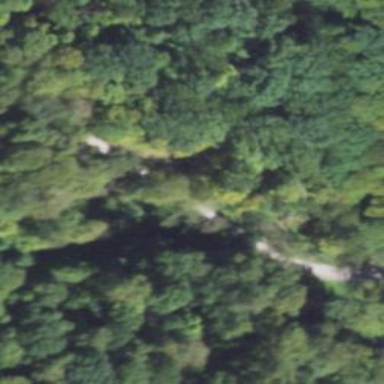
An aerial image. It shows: Path on bridge.